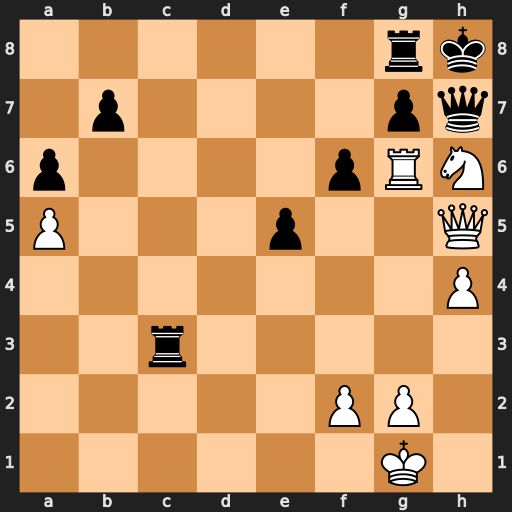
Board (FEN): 6rk/1p4pq/p4pRN/P3p2Q/7P/2r5/5PP1/6K1
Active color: w
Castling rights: -
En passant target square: -
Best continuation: Nf7#